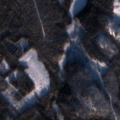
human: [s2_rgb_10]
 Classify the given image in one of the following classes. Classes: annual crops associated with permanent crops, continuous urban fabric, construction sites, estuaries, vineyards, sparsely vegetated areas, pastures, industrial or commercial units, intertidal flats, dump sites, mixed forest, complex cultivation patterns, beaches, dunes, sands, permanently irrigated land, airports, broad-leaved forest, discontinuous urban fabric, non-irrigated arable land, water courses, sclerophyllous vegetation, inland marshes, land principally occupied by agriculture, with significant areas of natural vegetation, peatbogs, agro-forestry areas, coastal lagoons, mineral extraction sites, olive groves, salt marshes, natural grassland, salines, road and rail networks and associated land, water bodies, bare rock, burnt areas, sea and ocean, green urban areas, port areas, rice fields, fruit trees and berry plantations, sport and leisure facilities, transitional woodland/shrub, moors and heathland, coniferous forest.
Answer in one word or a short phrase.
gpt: coniferous forest, mixed forest